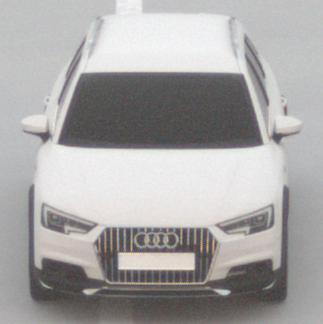
Make: Audi
Model: A4 Allroad 45 TFSI
Detailed model: A4 (B9) allroad
Model produced from: 2019/02
Model produced until: 2019/05
Doors: 5
Color: white
Road condition: dry road
Daytime: sunrise or sunset
Contrast: low contrast